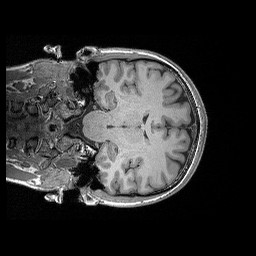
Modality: T1w
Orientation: coronal
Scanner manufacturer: siemens
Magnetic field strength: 3 T
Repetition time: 2.3 s
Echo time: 0.00298 s